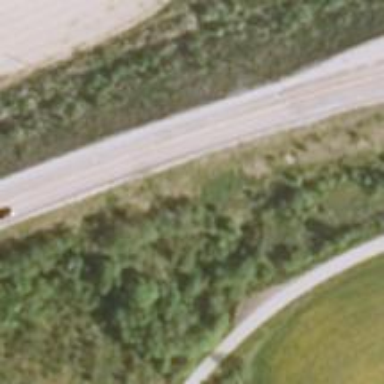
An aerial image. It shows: Asphalt road designated as trunk highway.